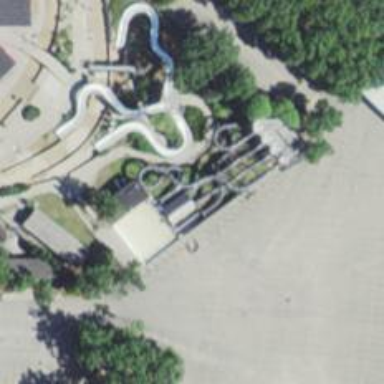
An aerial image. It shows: Water slide attraction.